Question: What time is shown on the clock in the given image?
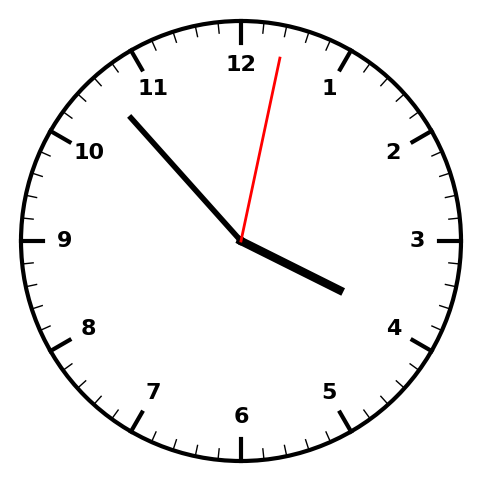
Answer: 03:53:02